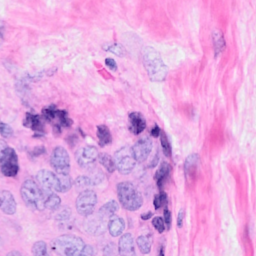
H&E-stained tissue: Breast